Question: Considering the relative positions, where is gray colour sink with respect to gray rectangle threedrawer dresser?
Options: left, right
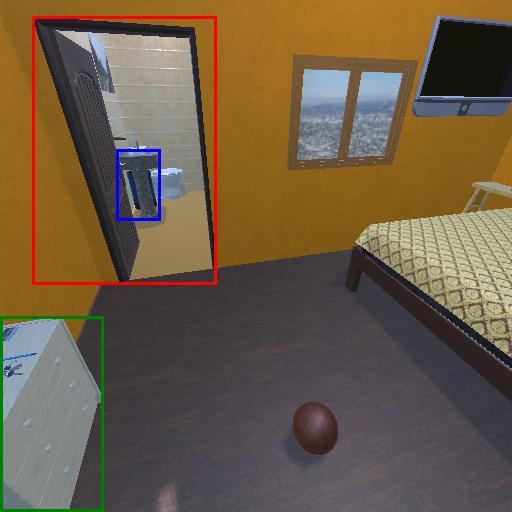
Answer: left